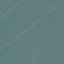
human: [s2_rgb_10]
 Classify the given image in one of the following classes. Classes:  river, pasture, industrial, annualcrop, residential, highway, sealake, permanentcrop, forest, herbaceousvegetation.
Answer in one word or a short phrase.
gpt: SeaLake